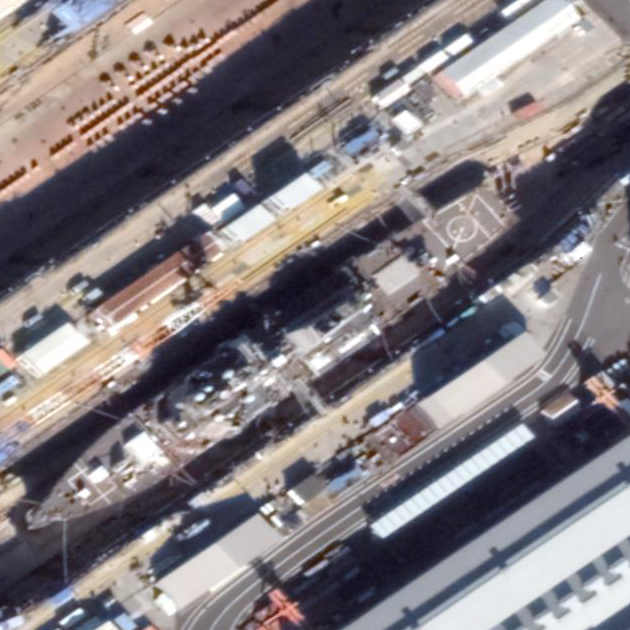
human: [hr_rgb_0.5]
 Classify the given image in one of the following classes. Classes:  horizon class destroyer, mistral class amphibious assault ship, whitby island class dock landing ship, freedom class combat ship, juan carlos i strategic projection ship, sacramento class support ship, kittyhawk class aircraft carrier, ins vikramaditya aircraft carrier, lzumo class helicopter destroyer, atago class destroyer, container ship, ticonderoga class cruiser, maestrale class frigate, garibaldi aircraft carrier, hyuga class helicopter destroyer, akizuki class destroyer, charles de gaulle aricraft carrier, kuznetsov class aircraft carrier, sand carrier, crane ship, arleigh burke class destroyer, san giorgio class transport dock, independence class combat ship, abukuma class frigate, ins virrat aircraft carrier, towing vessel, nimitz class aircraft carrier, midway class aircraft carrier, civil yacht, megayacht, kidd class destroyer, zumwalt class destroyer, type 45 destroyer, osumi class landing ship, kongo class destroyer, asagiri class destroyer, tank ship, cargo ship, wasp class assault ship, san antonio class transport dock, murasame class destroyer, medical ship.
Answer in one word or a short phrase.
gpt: Arleigh Burke class destroyer